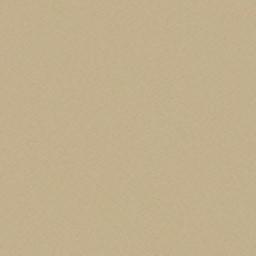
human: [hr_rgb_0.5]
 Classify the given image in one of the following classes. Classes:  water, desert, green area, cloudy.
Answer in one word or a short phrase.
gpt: desert